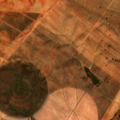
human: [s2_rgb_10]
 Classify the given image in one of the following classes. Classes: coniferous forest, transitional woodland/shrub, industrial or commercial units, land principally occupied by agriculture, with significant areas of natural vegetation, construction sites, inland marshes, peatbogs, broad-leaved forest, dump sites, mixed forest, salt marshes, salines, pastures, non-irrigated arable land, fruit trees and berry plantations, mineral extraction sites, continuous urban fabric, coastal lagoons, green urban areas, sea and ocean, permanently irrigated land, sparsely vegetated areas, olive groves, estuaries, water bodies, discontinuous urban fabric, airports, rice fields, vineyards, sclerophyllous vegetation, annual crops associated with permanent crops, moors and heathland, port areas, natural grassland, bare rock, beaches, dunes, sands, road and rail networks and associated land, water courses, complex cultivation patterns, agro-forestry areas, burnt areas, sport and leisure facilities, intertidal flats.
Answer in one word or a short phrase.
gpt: non-irrigated arable land, permanently irrigated land, olive groves